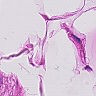
Metastatic tissue present: no